Field crop: maize
Growth stage: 2
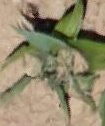
Species: maize